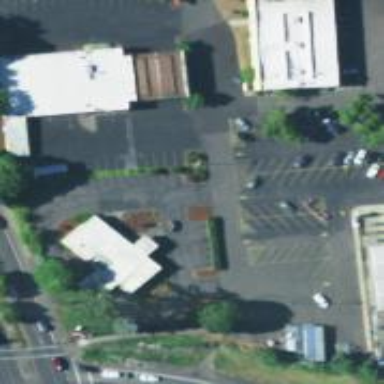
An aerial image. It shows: Parking space.